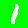
Digit: 1